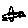
Label: bird